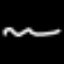
Label: squiggle